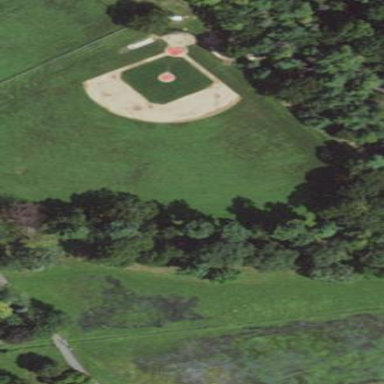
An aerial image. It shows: Baseball pitch for leisure and sports activities.